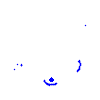
Particle: kaon